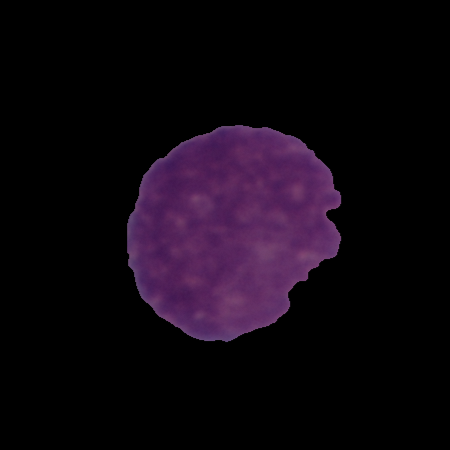
Label: cancer